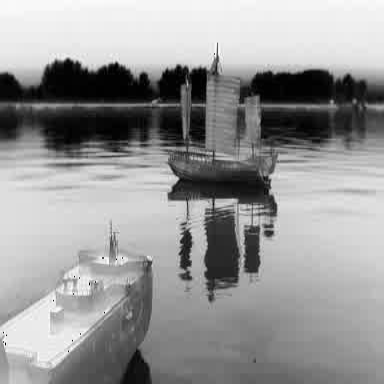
There are two objects shown in the infrared image, including a container_ship, and a sailboat.